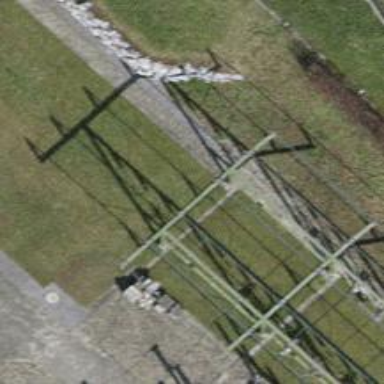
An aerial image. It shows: Insulator used in power systems.